Question: I have a simple Rails application with which I am trying to use the Netflix API to gain access to some of my subscriber information, such as my history and queue. My problem is that no matter what I do, Netflix will not use my 'oauth_callback' url, but instead forwards me to the Netflix site after I authorize the application with my user credentials.
Here is the controller code which is making the request to the Netflix API
'''
class ExportController < ApplicationController
def export
consumer = OAuth::Consumer.new( ENV['NETFLIX_KEY'],ENV['NETFLIX_SECRET'],
:site => "http://api.netflix.com",
:request_token_url => "http://api.netflix.com/oauth/request_token",
:access_token_url => "http://api.netflix.com/oauth/access_token",
:authorize_url => "https://api-user.netflix.com/oauth/login" )
request_token = consumer.get_request_token
session[:request_token]=request_token
session[:request_token_secret]=request_token.secret
url = request_token.authorize_url( :oauth_callback => "http://#{ENV['OAUTH_CALLBACK_DOMAIN']}/export_callback/", :oauth_consumer_key => ENV['NETFLIX_KEY'],
:application_name => ENV['APPLICATION_NAME'] )
redirect_to url
end
def export_callback
@request_token=OAuth::RequestToken.new(session[:request_token],session[:request_token_secret])
@access_token = @request_token.get_access_token(:oauth_verifier => params[:oauth_verifier])
end
end
'''
The controller correctly redirects to 'https://api-user.netflix.com/oauth/login' site, with all the parameters correctly set. I get the Netflix Login/Authorize app page.

However, if I look at the source of this page, I see in the form that the 'oauth_callback' field is set to 'oob'
'''
<input type="hidden" name="oauth_callback" value="oob"/>
'''
I've checked several different ways, and I am setting the 'oauth_callback' parameter just the same as the <URL>. In fact, when I go through the walkthrough and put in my callback url in their field, it does in fact redirect back to my rails application.
So, my question, does anyone know how to make Netflix respect my 'oauth_callback' field?
edit:
'''
https://api-user.netflix.com/oauth/login?oauth_callback=http%3A%2F%2Fnetflix.dev%2Fexport_callback%2F&oauth_consumer_key=[REMOVED]&oauth_nonce=631831&oauth_timestamp=<PHONE>&application_name=[REMOVED]&oauth_token=[REMOVED]
'''
You can see 'oauth_callback=http%3A%2F%2Fnetflix.dev%2Fexport_callback%2F' being set, which is the route to my local rails app.
edit2:
I am using the 'oauth (0.4.5)' and 'rails (3.1.0)' and 'ruby-1.9.2-p290 [ x86_64 ]' on Mac OS X 10.6.8.
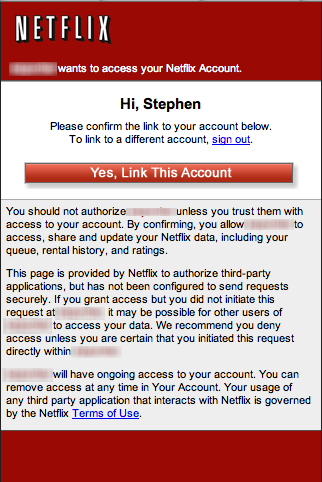
Answer: The 'oob' that is in the form probably refers to "out of bounds". The problem is with:
'''
request_token = consumer.get_request_token
'''
Netflix makes you pass in the callback url when you get the request token, and verifies the url in the login page. In your case, if you change it to:
'''
request_token = consumer.get_request_token(
:oauth_callback =>
"http://#{ENV['OAUTH_CALLBACK_DOMAIN']}/export_callback/" )
'''
Everything should work from that point on, and the form will get this value. I tested out your code, and got the same 'oob' and then added the change, and it gave the correct value in the form.